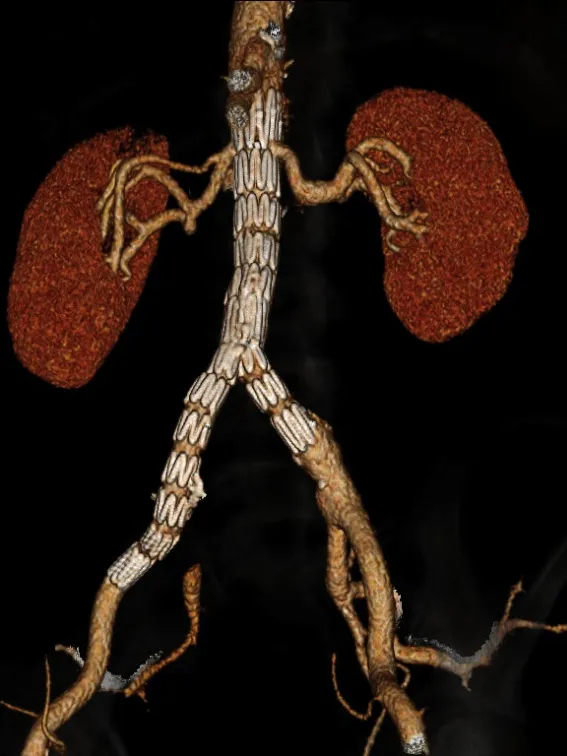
Three-dimensional volume reconstruction of a postoperative computed tomography angiogram, demonstrating an excluded right common iliac artery aneurysm with an aortoiliac stentgraft extending into the right external iliac artery and retrograde filling of the distal right internal iliac artery.
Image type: radiology (ct)